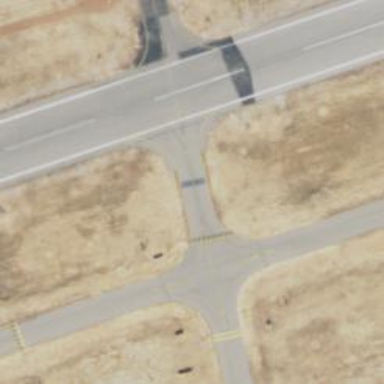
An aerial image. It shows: Image of taxiway at airport.